Question:
When I add col number 1, col number 2 goes down. If I delete col number 1, col number 2 It goes up simple like col number 3. I do not know what happen with this?
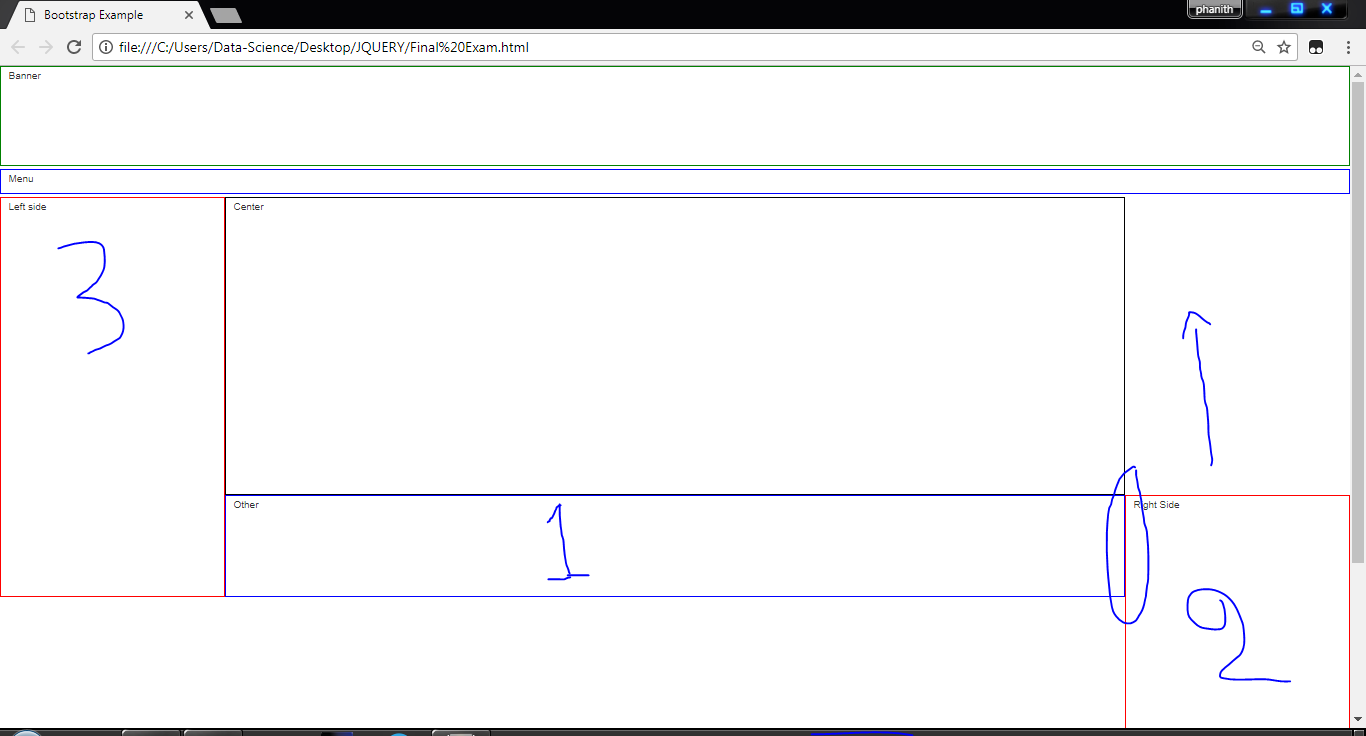
Answer: It may be because you might be adding the col1 in same div with col2.
Your division should be
'''
<div><!-- left section -->
col-3
</div>
<div><!-- center section -->
col-1
</div>
<div><!-- right section -->
col-2
</div>
'''